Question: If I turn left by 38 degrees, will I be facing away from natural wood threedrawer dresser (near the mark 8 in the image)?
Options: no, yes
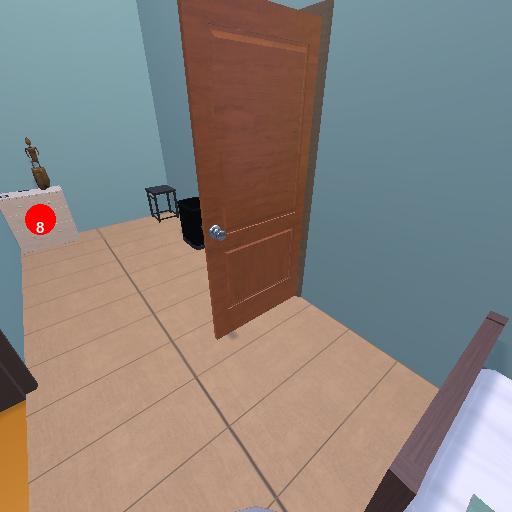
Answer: no